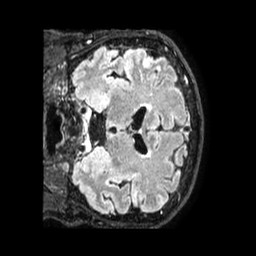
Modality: FLAIR
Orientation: coronal
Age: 75
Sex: male
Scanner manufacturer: philips
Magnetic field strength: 1.5 T
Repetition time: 4.8 s
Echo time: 0.3071 s